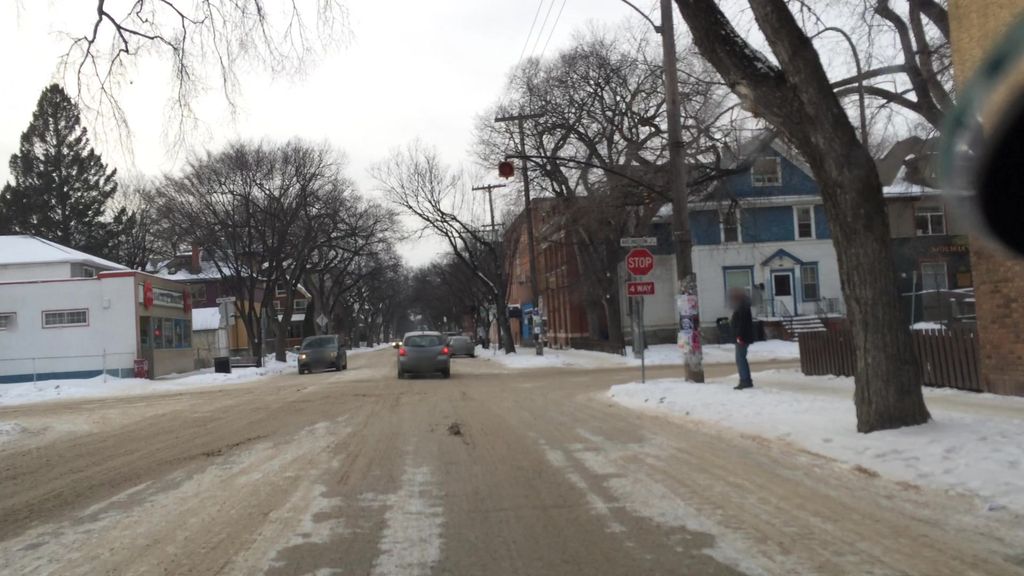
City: winnipeg